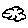
Label: cloud